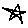
Label: star